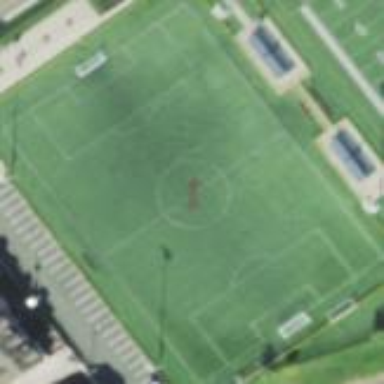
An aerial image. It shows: Soccer pitch for outdoor sports and leisure activities.